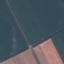
Land use / land cover: AnnualCrop